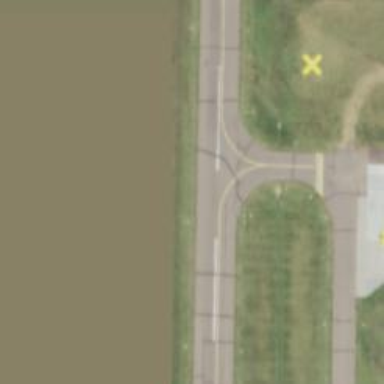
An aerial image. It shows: Taxiway at the airport with asphalt surface.